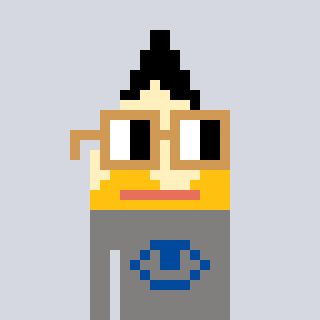
a pixel art character with square brown glasses, a pencil-shaped head and a bluegrey-colored body on a cool background